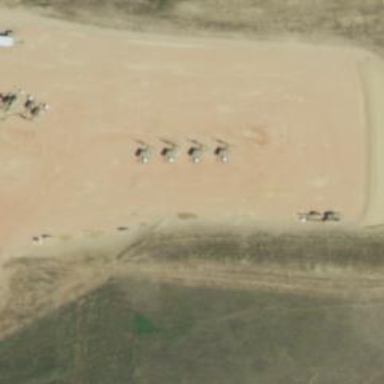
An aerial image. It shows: Petroleum well that is man-made.